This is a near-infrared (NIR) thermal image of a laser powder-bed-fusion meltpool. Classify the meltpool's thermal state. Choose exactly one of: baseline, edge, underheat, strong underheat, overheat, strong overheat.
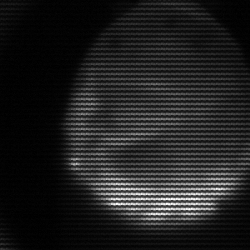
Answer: edge